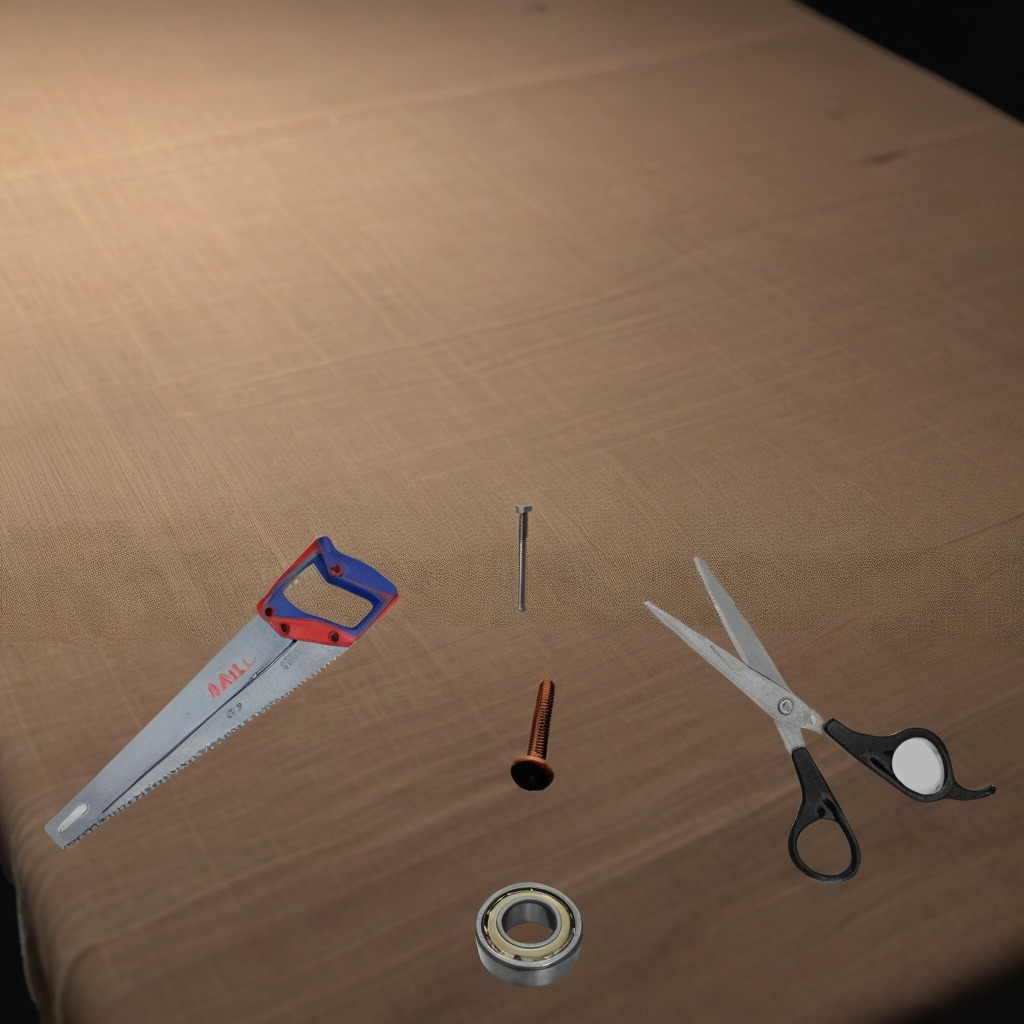
A ball bearing, a machine screw, an iron nail, a saw, and a pair of scissors are lying on the wooden table.